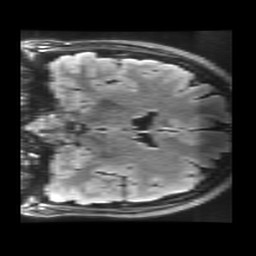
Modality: FLAIR
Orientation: coronal
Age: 22
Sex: male
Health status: healthy
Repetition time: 12 s
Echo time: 0.09782 s